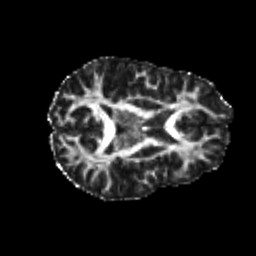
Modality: FA
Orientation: axial
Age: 19
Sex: female
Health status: healthy
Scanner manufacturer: philips
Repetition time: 7.387 s
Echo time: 0.08599 s